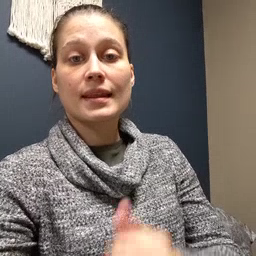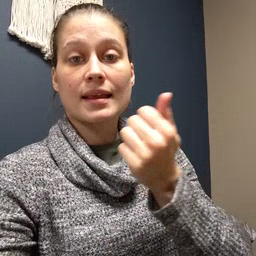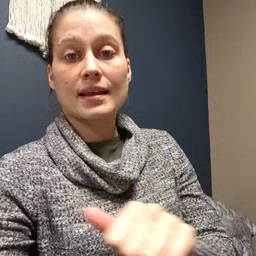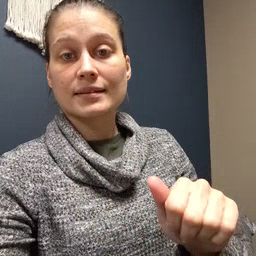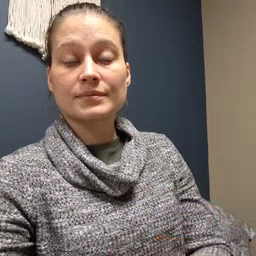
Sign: any